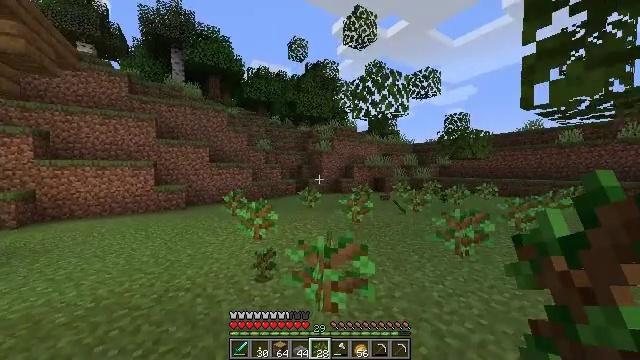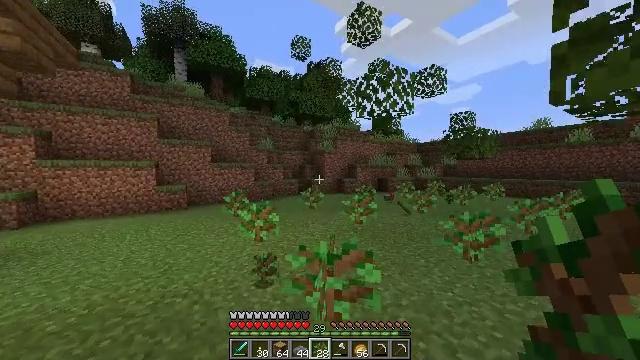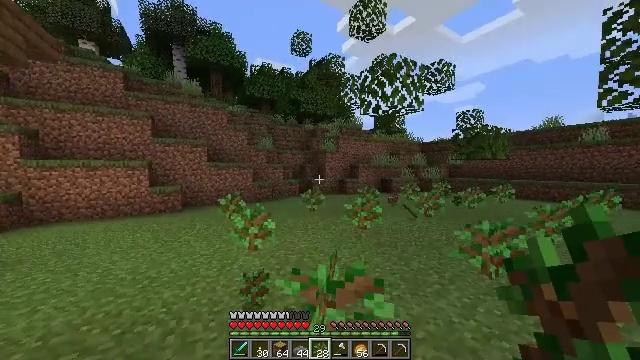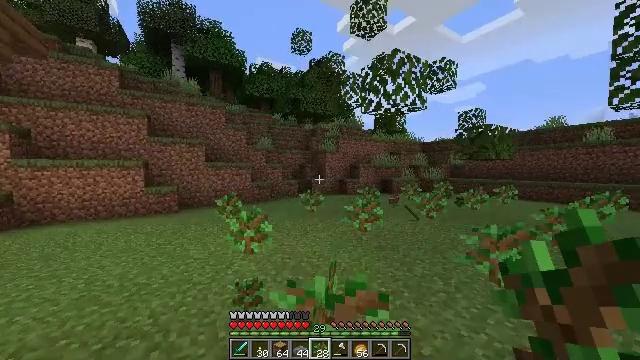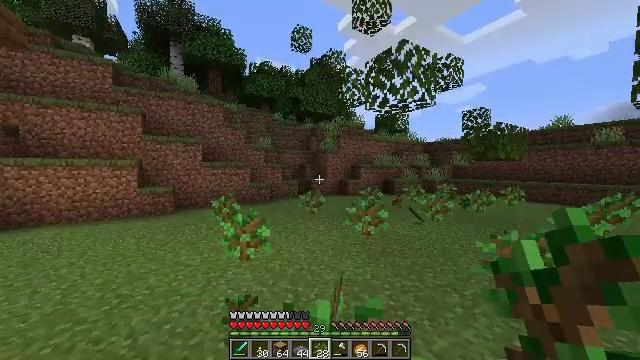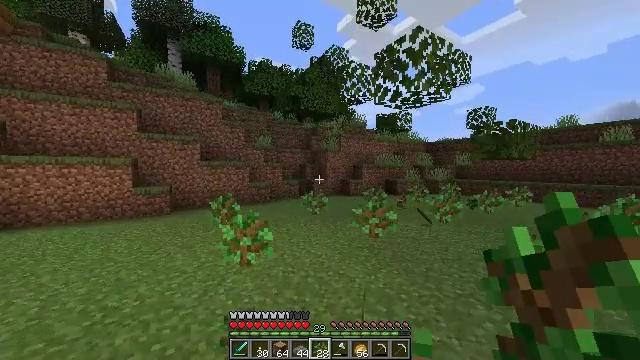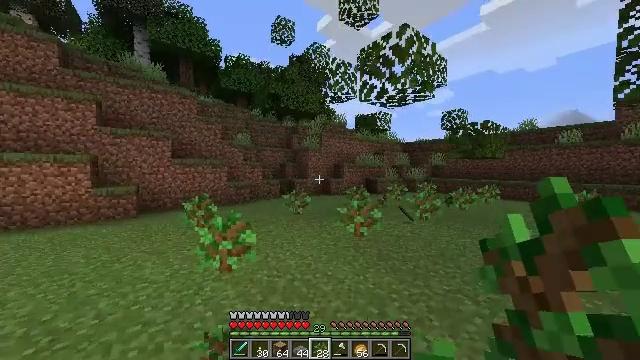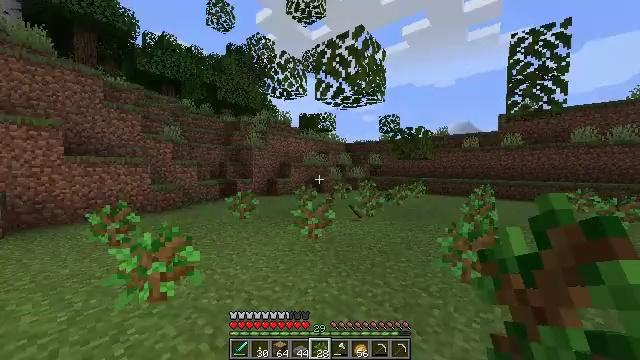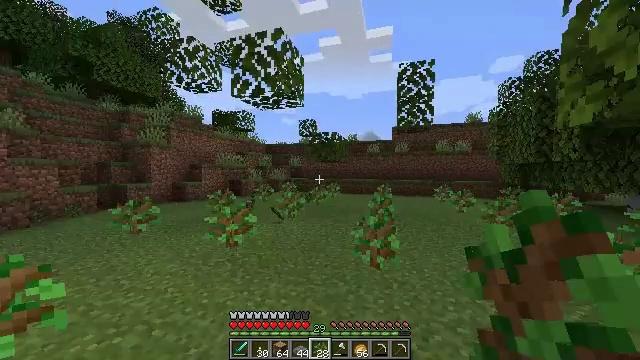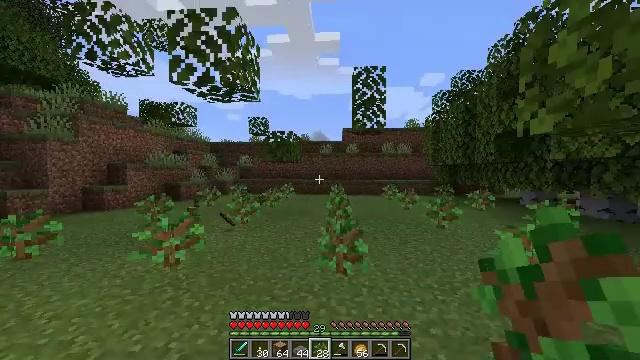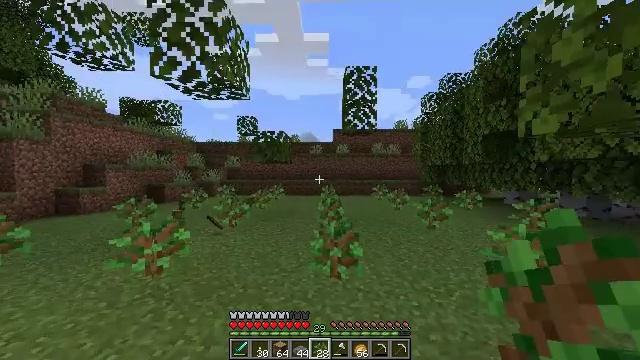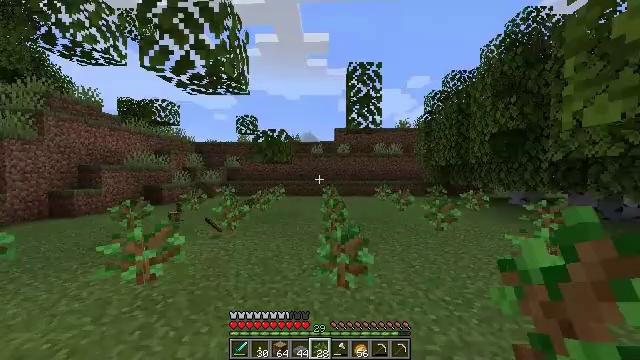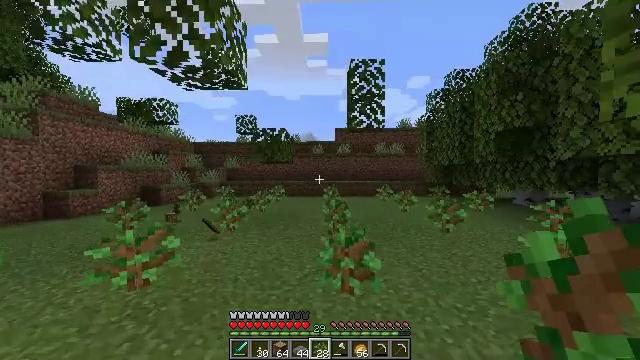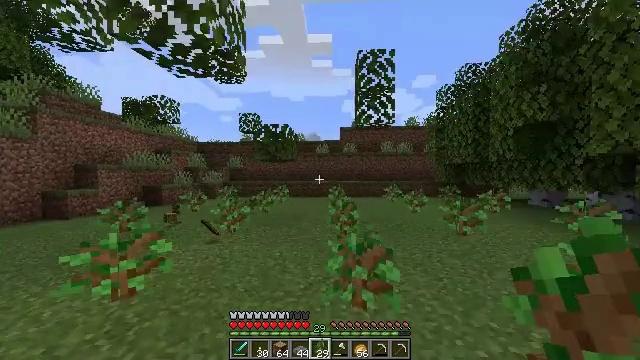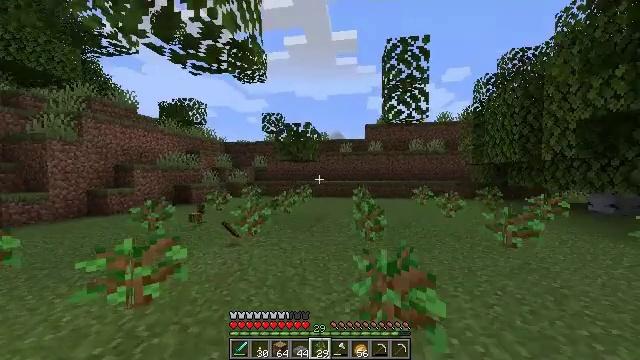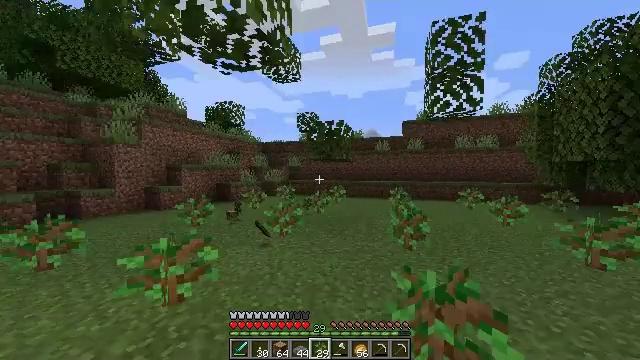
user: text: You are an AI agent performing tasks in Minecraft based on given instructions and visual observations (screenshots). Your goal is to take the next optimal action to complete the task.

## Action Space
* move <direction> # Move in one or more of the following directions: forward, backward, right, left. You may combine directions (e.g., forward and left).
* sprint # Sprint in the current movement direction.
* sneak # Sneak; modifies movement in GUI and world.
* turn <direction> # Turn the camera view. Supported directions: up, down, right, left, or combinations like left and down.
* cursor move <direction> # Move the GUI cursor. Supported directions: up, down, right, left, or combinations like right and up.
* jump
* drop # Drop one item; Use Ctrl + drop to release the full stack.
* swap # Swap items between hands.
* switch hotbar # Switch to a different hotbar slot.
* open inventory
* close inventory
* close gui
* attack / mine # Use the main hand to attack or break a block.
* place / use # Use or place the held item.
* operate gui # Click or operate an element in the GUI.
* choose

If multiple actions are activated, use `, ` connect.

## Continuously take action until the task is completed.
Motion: motion action
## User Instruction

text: Use your axe to get birch logs.
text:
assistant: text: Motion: move forward
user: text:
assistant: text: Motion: move forward
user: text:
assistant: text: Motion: move forward
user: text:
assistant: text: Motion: move forward and move left
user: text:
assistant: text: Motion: move forward and move left
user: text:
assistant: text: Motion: move forward and move left, turn right
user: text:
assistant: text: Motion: move forward and move left, turn right
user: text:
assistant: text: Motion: move forward, turn right
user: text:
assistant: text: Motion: move forward, turn right
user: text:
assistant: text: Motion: move forward, turn right
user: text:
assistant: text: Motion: move forward
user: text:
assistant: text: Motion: move forward
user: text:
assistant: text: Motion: move forward, turn left
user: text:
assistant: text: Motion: move forward, turn left
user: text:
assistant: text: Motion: move forward, turn left
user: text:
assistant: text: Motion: move forward, turn left
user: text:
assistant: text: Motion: move forward, turn left
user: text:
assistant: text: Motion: move forward
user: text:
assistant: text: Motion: move forward
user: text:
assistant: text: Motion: move forward
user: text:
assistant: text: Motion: move forward
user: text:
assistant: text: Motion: move forward
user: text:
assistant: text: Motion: move forward
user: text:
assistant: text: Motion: move forward
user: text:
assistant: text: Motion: move forward
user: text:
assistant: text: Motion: move forward
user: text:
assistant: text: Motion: move forward, turn left
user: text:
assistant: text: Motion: move forward and move left, turn left
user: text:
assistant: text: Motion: move forward and move left
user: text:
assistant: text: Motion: move forward and move left